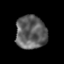
Tissue: prostate
Cell type: T cells
Senescence score: 0.3519
Nuclear area (px): 1001
Mean DAPI intensity: 95.409